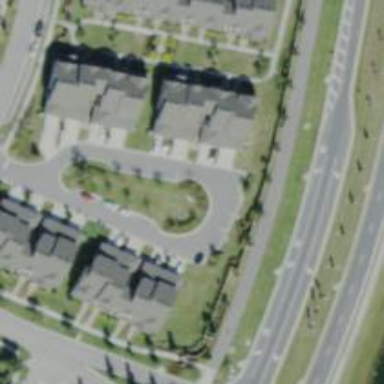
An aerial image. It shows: Alleyway designated as service road.